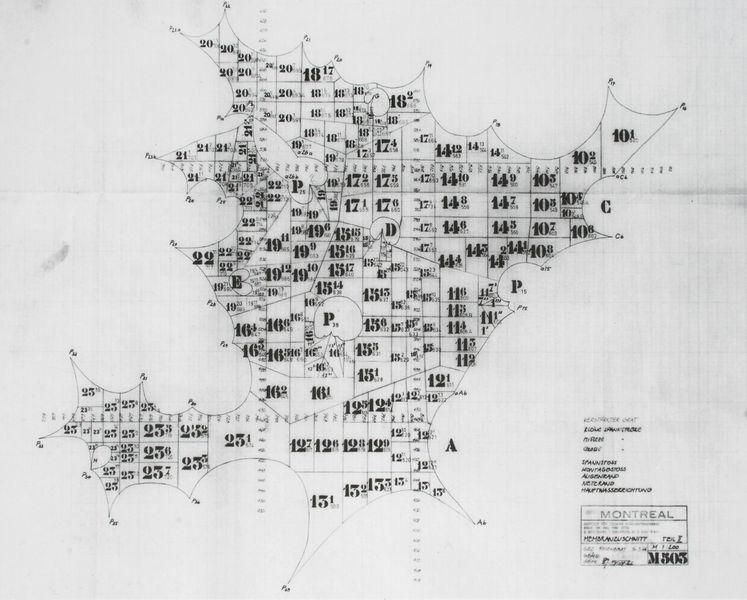
Titel: Plan Membranzuschnitt, Teil 2
Künstler: Frei Otto
Standort: Montreal
Institution: Deutscher Pavillon auf der Weltausstellung
Schlagwörter: berg, weiß, grau, schwarz, anlage, dach, architektur, grafik, graphik, linien, zahlen, ziffern, punkte, schwarzweiß, stempel, entwurf, plan, netz, parzellen, zeltdach, zellen, stadtplan, einteilungen, grundstücke, areale, segmente, slizze, vierzehn, hochgestellt, montreal, fünfundzwanzig, regionen